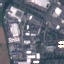
Label: Industrial